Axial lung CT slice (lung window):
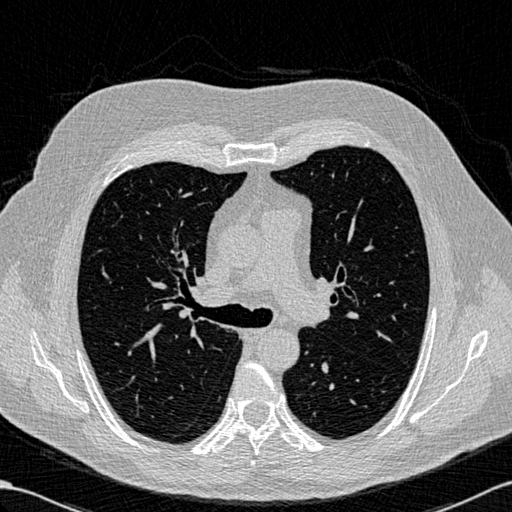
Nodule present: no